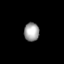
Tissue: skin
Cell type: Others
Senescence score: 0.757
Nuclear area (px): 274
Mean DAPI intensity: 161.887